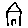
Label: house